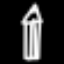
Label: pencil